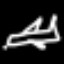
Label: airplane